Question: I have two textfield (username & password) and want to make top rounded corner for username and bottom rounded corner for password as per attachment.

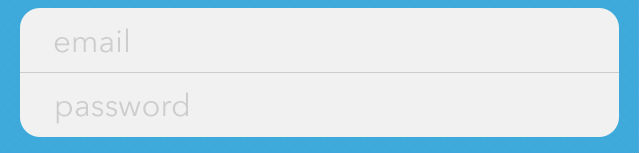
Answer: Just create a 'UIView'.
Put your two text fields in the 'UIView'.
Remove the border style of 'UITextField'.
'''
yourView.layer.cornerRadius = 10.0
yourView.clipsToBounds = true
'''